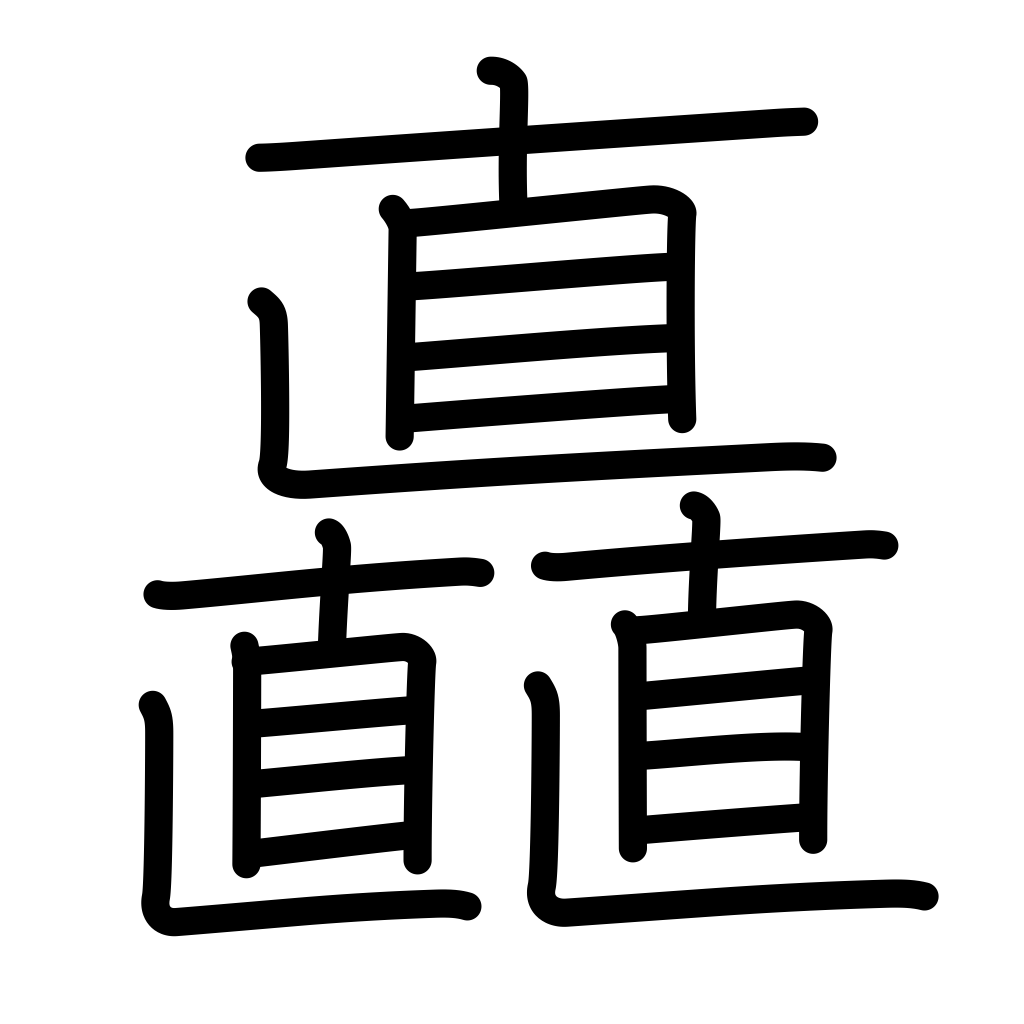
Meaning: luxuriance